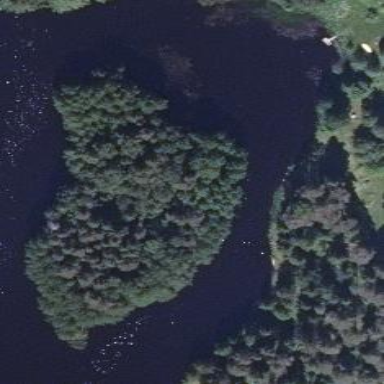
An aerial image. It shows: Islet surrounded by woodland.